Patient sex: M
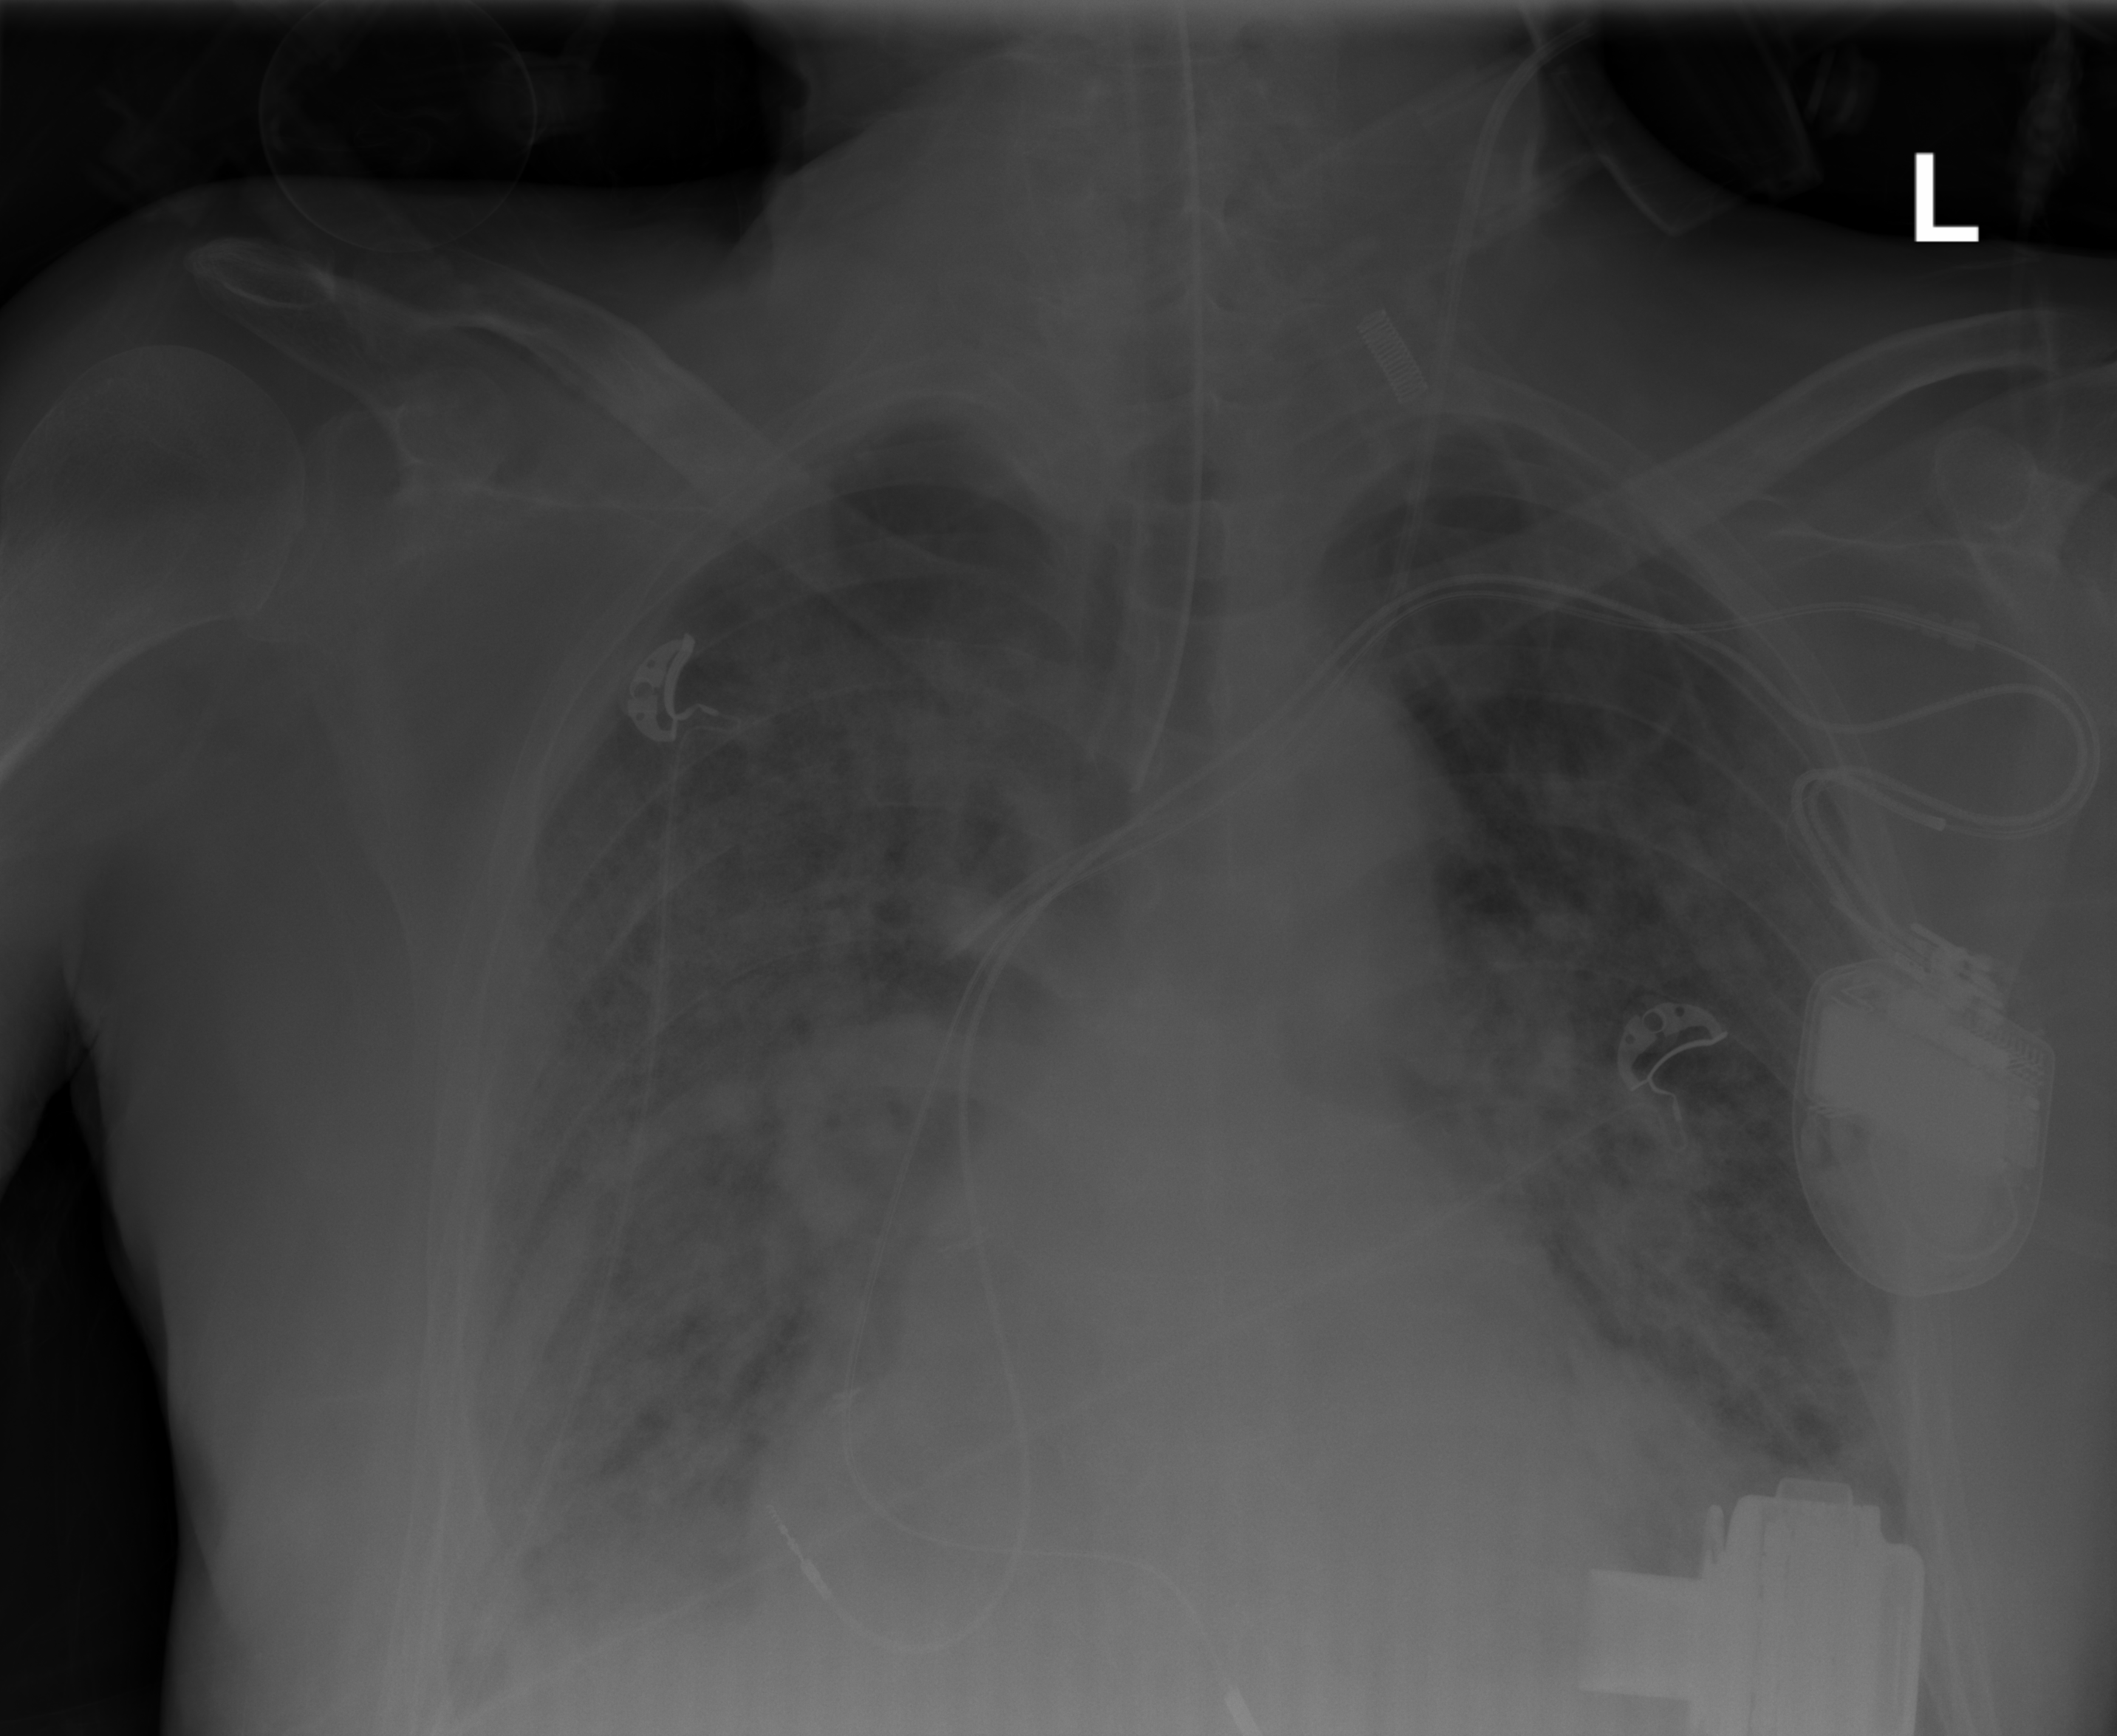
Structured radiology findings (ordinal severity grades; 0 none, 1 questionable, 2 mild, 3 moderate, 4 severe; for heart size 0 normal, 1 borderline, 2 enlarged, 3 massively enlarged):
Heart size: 2
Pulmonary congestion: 3
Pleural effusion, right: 2
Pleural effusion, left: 2
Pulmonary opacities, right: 3
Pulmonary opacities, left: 3
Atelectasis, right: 3
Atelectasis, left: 3